Question: I want to find the direction of the stroke in text. How can the Sobel operator be used for this purpose?

This image shows 'dp', which is the gradient direction. I wanted to know how I can apply the Sobel operator to find which pixel to choose, from 'p' to 'q', along the path 'sp', to find the end pixel 'q' on the edge.
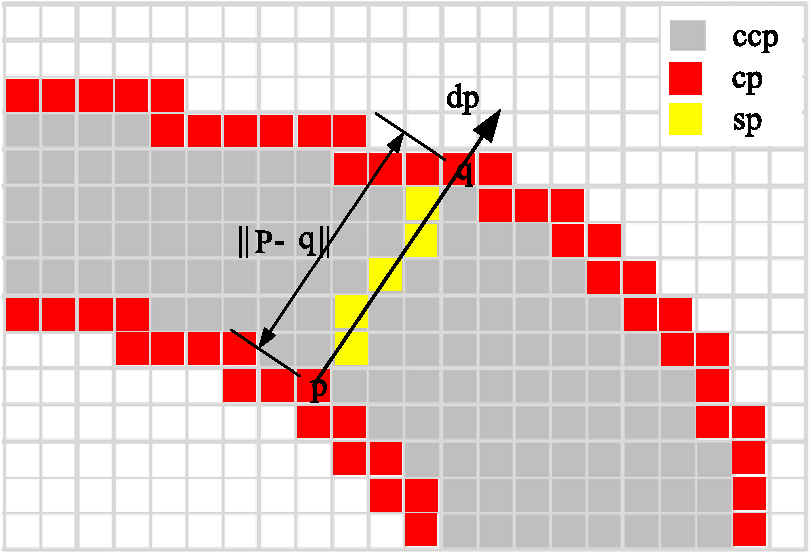
Answer: You can find x derivative of image, then y derivative.
'''
Sobel(Img,gxx,CV_32FC1,1,0); // x derivative
Sobel(Img,gyy,CV_32FC1,0,1); // y derivative
'''
After that find phase
<URL>
'''
phase(gxx,gyy,angles,inDegrees);
'''